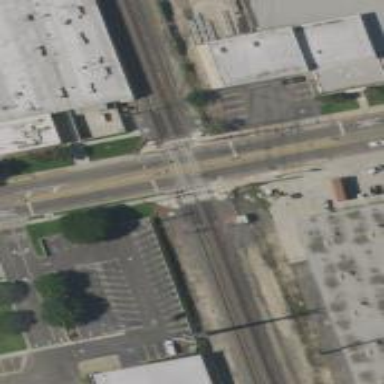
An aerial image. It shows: Railway signal.